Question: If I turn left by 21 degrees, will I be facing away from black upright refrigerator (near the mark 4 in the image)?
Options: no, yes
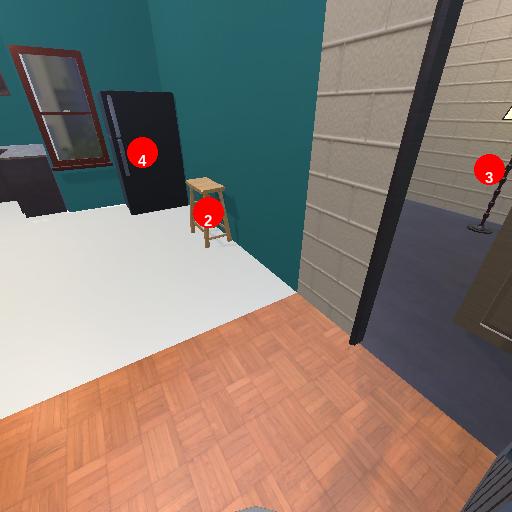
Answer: no